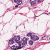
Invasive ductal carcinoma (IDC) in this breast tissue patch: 0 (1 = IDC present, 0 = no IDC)